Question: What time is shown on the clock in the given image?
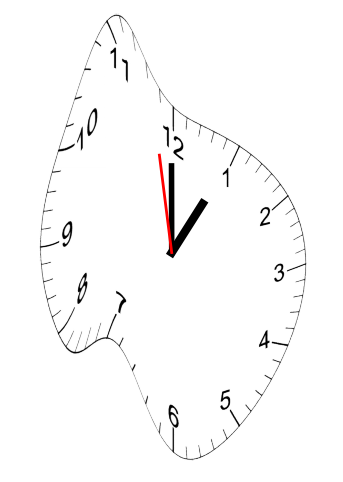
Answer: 12:59:58